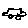
Label: car